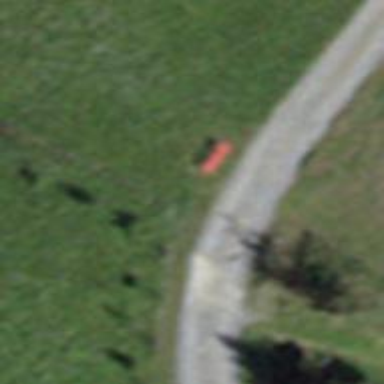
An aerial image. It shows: Bench.